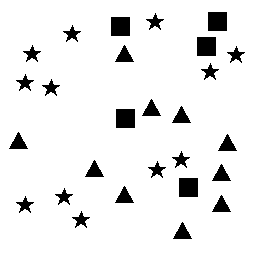
Squares: 5
Triangles: 10
Stars: 12
Total shapes: 27